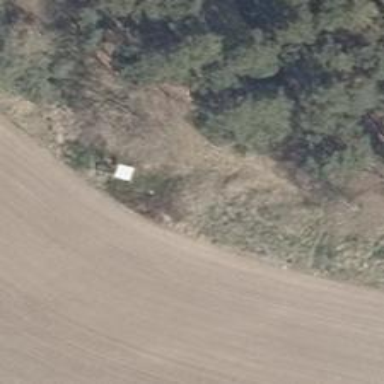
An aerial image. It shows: Hunting stand.